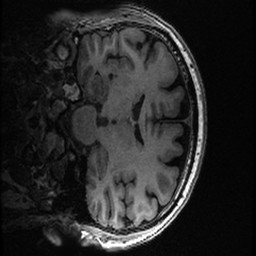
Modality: T1w
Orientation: coronal
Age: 63
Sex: male